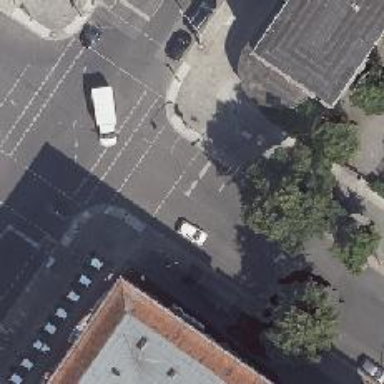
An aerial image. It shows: Road with traffic signals.